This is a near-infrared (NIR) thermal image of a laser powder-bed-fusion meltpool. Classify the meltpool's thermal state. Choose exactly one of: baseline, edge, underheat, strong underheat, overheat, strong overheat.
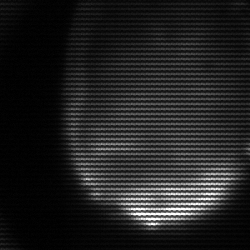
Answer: edge